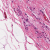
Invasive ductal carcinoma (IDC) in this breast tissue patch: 0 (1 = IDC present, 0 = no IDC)